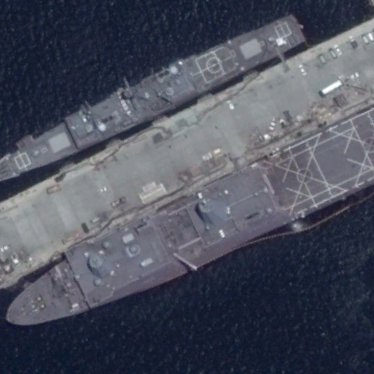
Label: combat